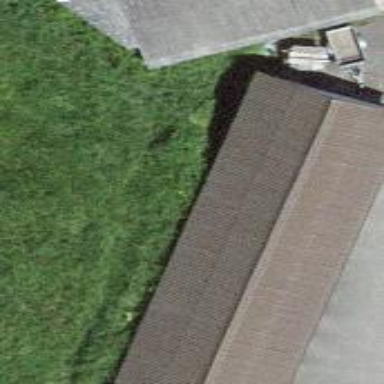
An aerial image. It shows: Garage.